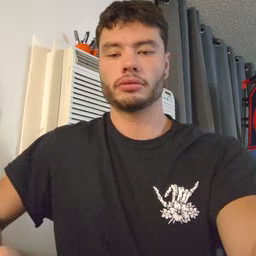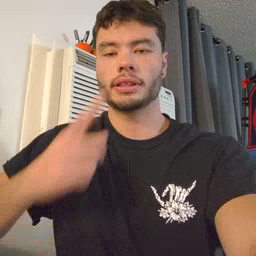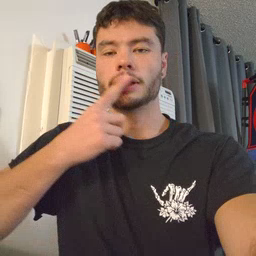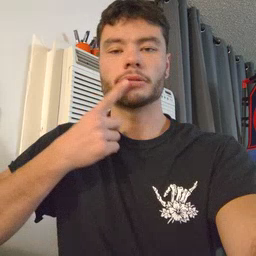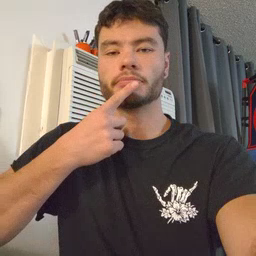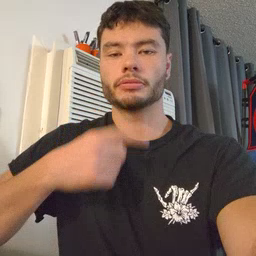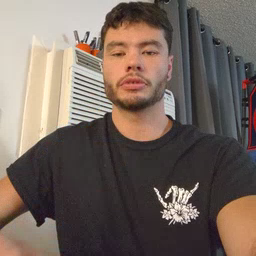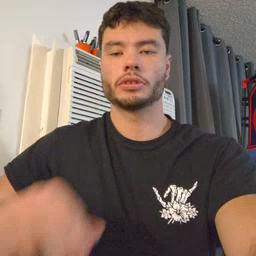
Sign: lips